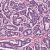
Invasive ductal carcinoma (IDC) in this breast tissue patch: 1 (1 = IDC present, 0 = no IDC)